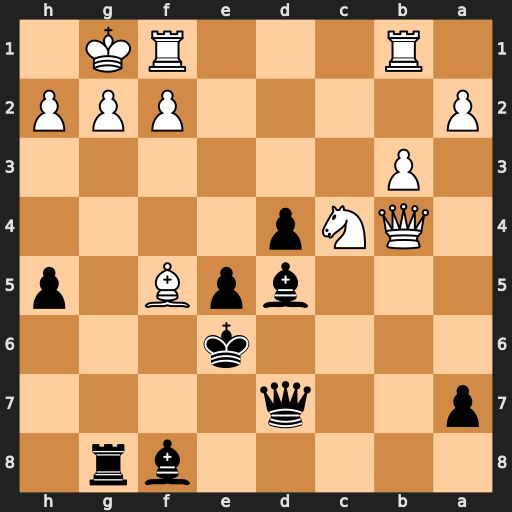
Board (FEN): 5br1/p2q4/4k3/3bpB1p/1QNp4/1P6/P4PPP/1R3RK1
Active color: b
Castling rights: -
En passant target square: -
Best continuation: Kxf5 Ne3+ Ke6